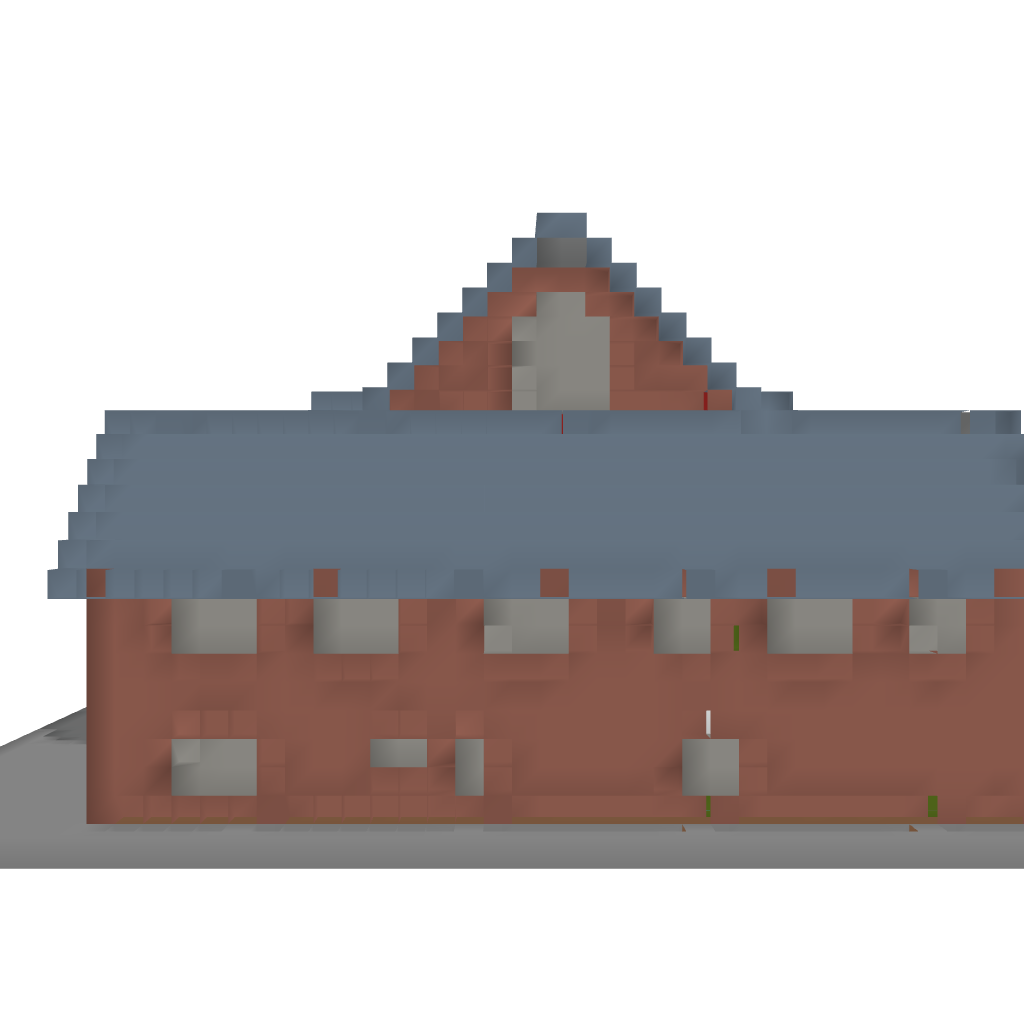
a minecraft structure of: Large House Re-done